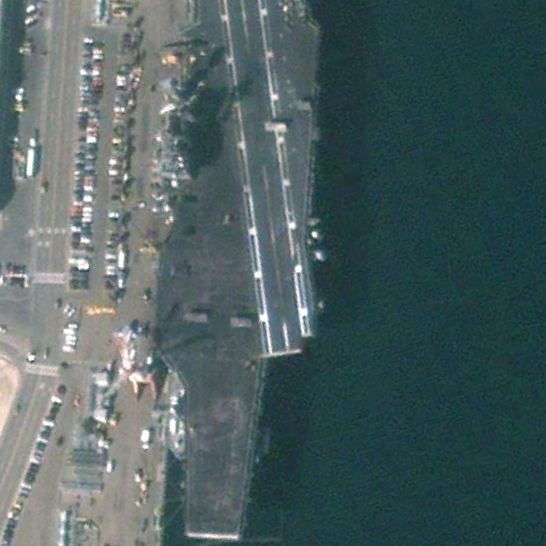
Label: aircraft_carrier